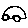
Label: car